Question: I'm trying to schedule an sql query to run daily. For that I need (according to <URL> to use a user with the SQLUserAgentRole database role.
So I've tried to add the SQLUserAgentRole to the "sa" user on the msdb database but I get the error 15405: Cannot use the special principal 'dbo'.

What am I missing?
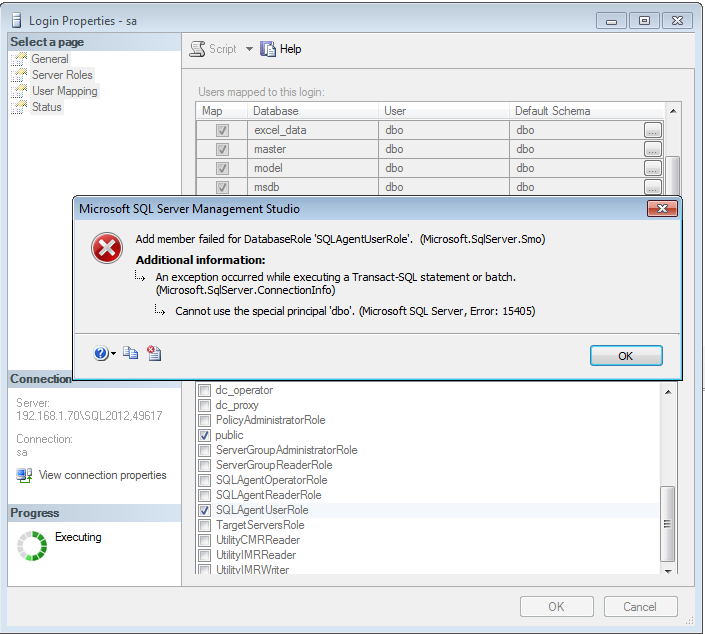
Answer: You'll get this error message if you try to add the login that is mapped to the user 'dbo' in the database to database role. For example:
'''
alter role [db_datareader] add member [dbo];
'''
Gives the same error message. Why it's an error, I cannot say. But as others have implied above, sa can already do everything on the server level which includes all database level permissions as well.